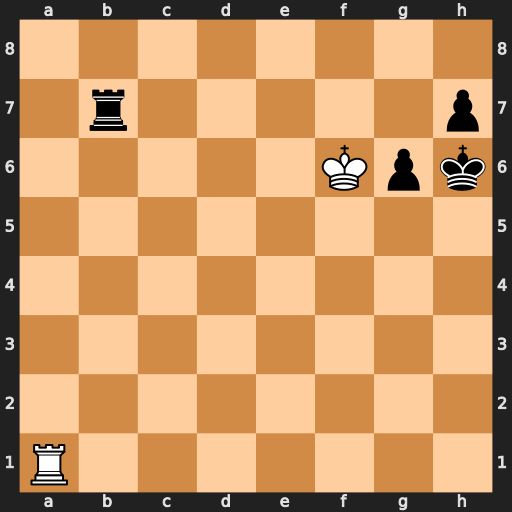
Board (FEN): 8/1r5p/5Kpk/8/8/8/8/R7
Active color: w
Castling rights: -
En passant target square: -
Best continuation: Rh1#